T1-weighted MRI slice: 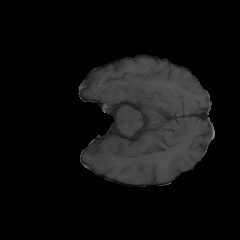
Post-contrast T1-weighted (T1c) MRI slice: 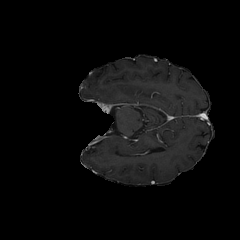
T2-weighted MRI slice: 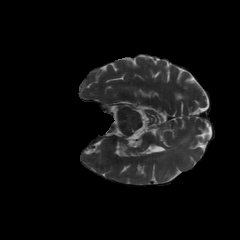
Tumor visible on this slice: no